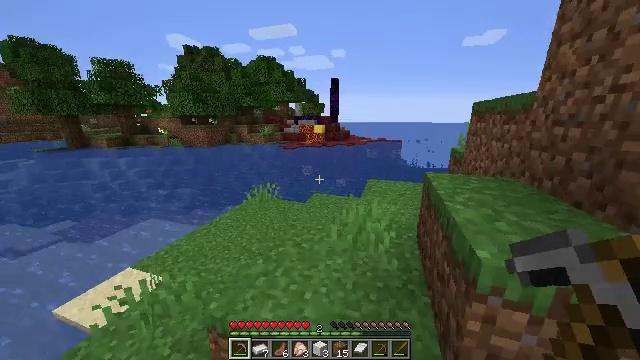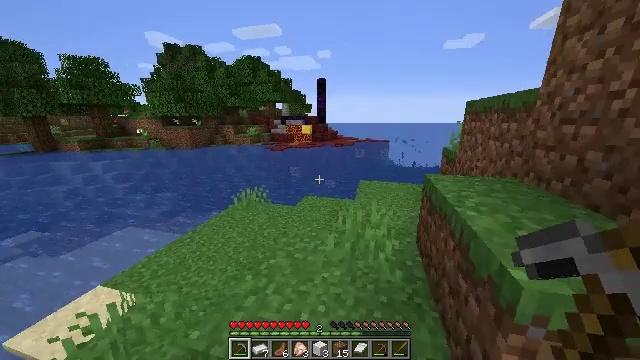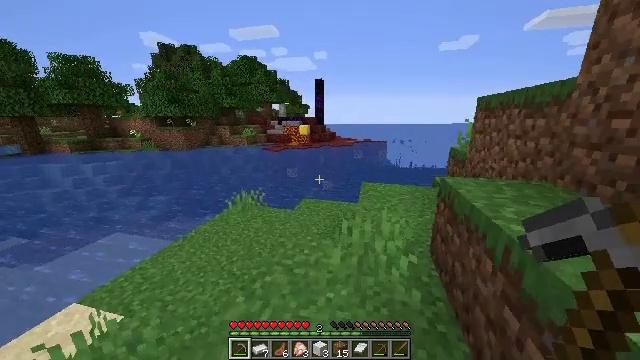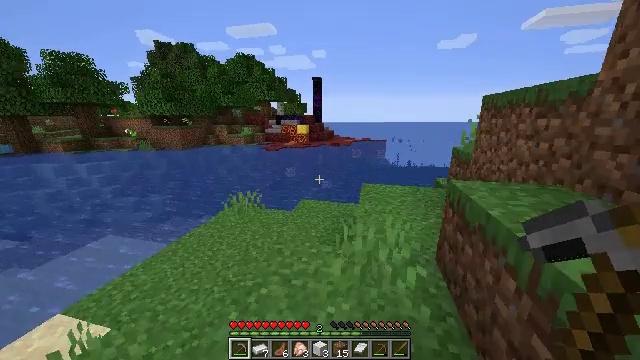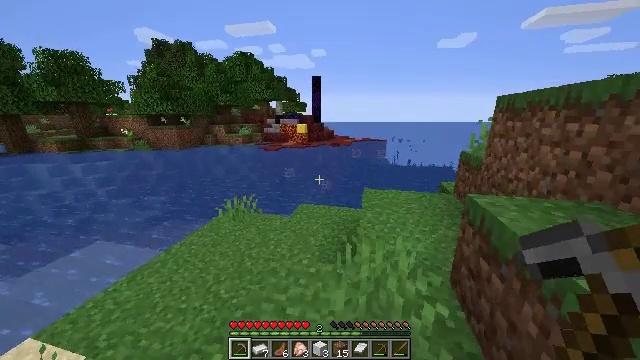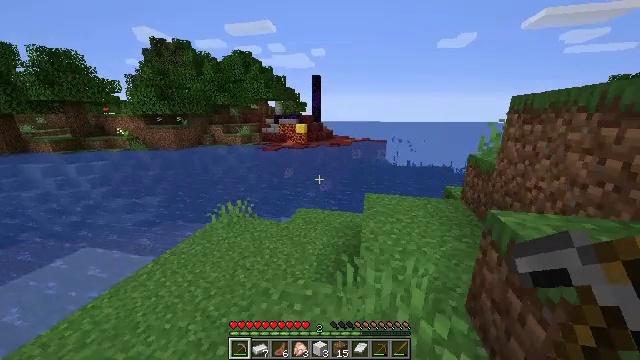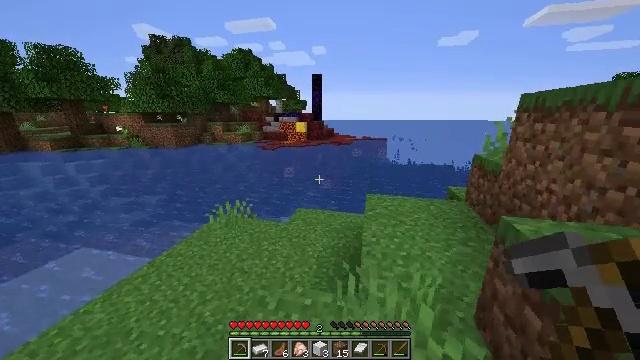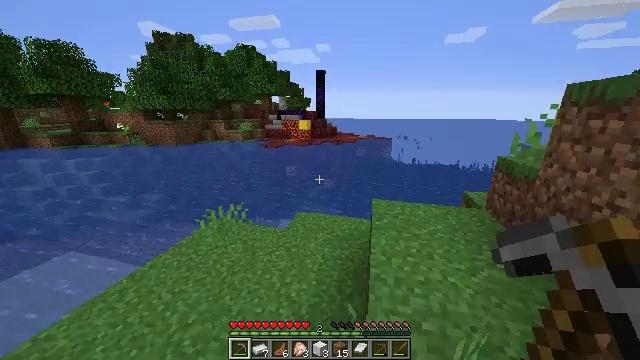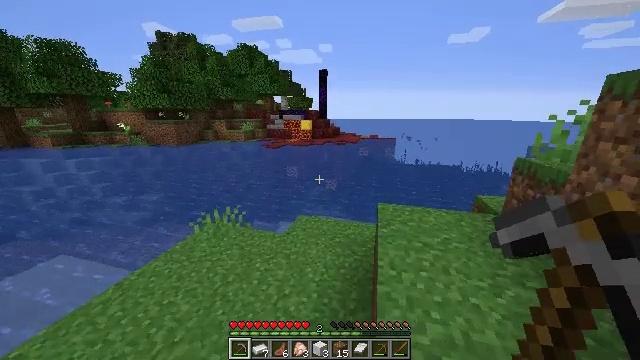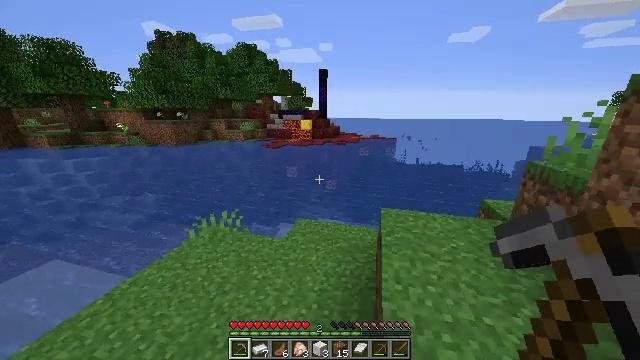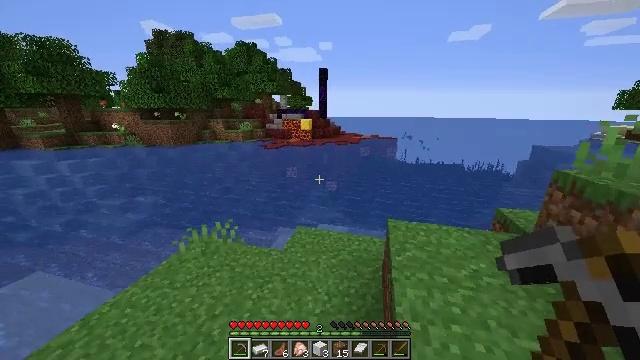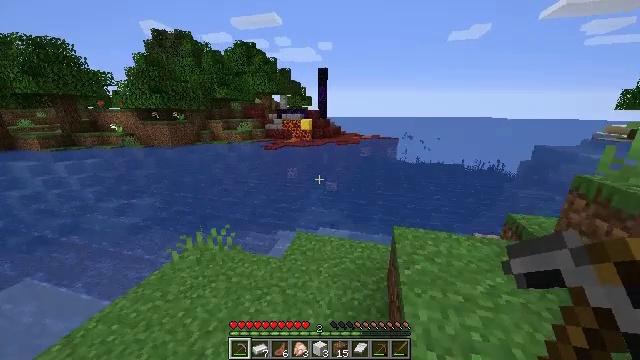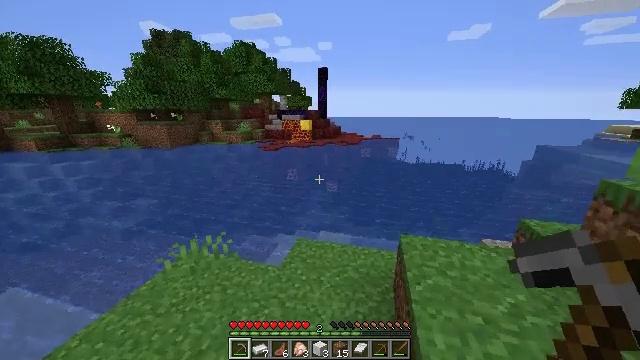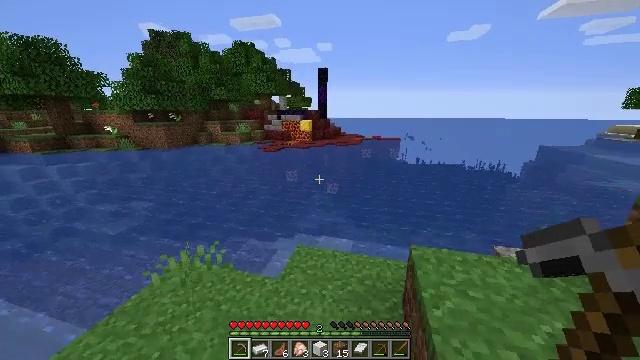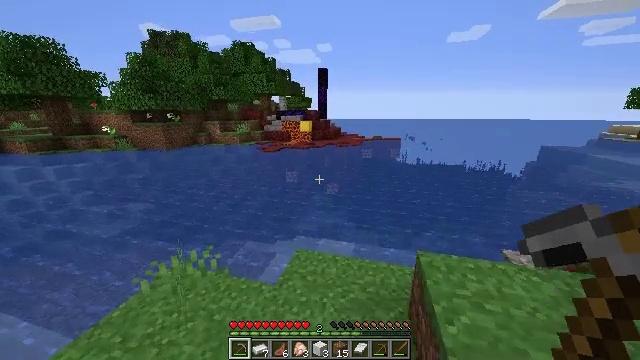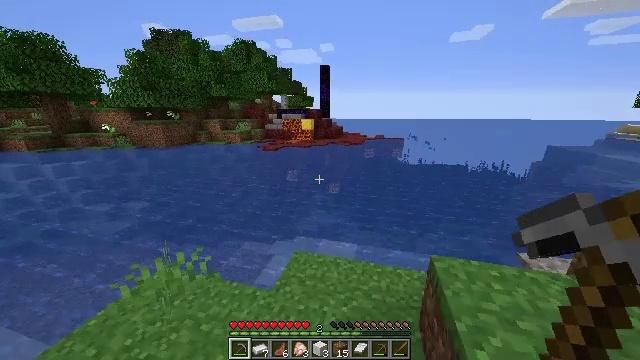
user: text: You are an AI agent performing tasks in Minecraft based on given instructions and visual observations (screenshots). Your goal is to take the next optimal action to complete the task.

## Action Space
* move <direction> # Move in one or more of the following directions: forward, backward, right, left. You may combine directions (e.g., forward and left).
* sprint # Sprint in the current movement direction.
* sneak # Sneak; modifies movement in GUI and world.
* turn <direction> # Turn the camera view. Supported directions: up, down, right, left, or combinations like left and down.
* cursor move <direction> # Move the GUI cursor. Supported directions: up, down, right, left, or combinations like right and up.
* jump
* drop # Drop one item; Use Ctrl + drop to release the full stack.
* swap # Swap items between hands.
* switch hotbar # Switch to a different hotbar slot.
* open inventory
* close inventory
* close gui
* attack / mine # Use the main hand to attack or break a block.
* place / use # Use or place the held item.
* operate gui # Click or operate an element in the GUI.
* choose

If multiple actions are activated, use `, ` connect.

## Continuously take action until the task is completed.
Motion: motion action
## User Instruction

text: Break the chest to retrieve items inside.
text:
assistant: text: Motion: move forward, turn right
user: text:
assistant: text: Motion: move forward
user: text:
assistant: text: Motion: move forward
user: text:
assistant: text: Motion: move forward
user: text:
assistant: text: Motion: move forward
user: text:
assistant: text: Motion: move forward
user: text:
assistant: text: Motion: move forward
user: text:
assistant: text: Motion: move forward
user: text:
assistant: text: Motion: move forward
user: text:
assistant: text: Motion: move forward
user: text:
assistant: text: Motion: move forward
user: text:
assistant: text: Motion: move forward
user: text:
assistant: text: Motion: move forward
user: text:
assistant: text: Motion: move forward
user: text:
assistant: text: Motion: move forward
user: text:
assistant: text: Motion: move forward
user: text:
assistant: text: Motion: move forward
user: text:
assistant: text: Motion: move forward
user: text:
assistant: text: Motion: move forward
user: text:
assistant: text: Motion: move forward
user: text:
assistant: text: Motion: move forward
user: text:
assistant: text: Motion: move forward
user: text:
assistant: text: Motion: move forward
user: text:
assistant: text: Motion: move forward
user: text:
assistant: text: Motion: move forward
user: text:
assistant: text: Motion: move forward, jump
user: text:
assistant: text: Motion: move forward, jump
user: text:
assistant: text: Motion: move forward, jump
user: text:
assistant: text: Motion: move forward, turn right and up, jump
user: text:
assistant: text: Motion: move forward, turn right and up, jump